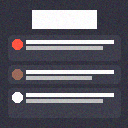
Screen state: on